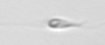
Label: flagellate_morphotype3